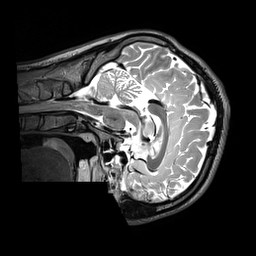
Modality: T2w
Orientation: sagittal
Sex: male
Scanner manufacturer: siemens
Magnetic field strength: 3 T
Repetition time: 3.2 s
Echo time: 0.409 s